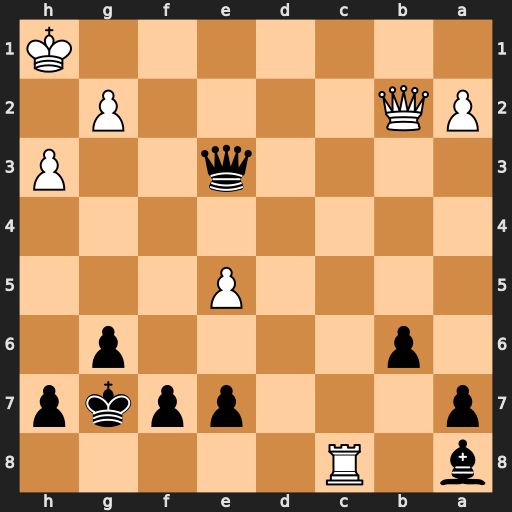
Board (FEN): b1R5/p3ppkp/1p4p1/4P3/8/4q2P/PQ4P1/7K
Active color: b
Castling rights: -
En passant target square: -
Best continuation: Qxh3+ Kg1 Qxc8